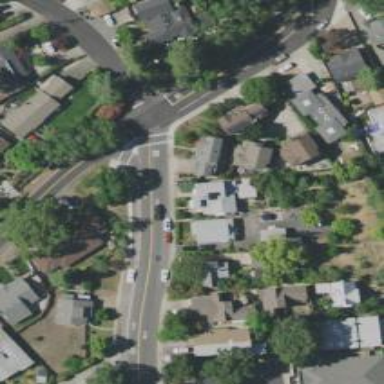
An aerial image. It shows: Solid stop line on the road.